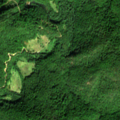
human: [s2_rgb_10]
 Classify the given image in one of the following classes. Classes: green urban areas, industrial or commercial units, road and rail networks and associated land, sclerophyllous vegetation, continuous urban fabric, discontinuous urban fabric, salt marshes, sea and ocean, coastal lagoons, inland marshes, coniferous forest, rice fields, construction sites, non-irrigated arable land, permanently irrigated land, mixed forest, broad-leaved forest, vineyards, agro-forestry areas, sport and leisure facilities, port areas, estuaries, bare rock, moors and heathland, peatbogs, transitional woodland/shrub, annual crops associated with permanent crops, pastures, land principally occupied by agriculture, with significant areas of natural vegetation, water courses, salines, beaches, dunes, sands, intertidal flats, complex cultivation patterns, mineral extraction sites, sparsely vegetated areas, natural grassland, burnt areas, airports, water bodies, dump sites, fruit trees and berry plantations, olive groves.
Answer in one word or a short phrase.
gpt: land principally occupied by agriculture, with significant areas of natural vegetation, broad-leaved forest